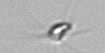
Label: Calciopappus